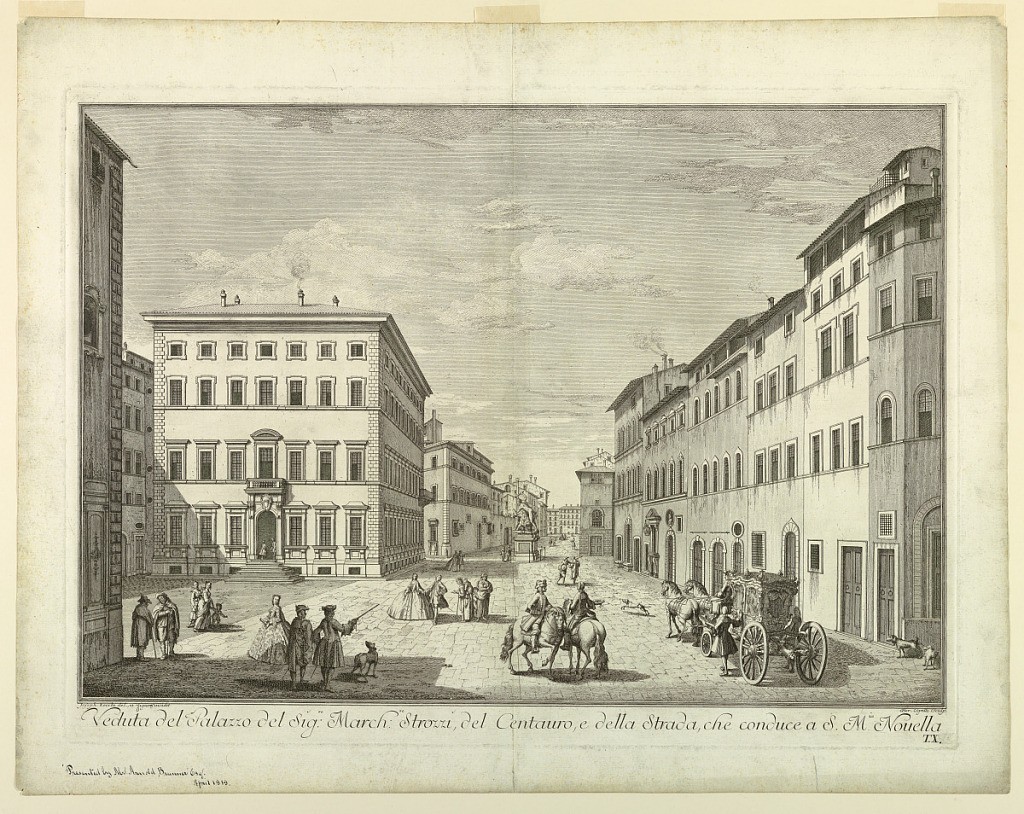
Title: View of Florence, Plate from "Scelta di XXIV Vedute delle principali contrade, piazze, chiese, e palazzi della Città di Firenze"
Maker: Giuseppe Zocchi, Italian, 1711 or 1717 - 1767
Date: ca. 1743
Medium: Etching on paper
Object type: Print
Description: Plate from "Scelta di XXIV Vedute delle principali contrade, piazze, chiese, e palazzi della Città di Firenze"